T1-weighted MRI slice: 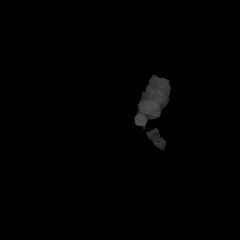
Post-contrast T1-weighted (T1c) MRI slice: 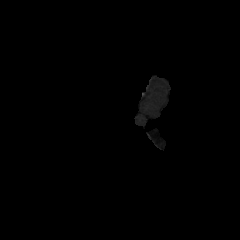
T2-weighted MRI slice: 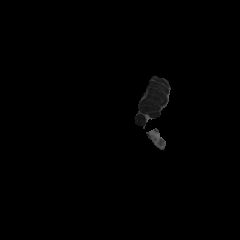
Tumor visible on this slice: no